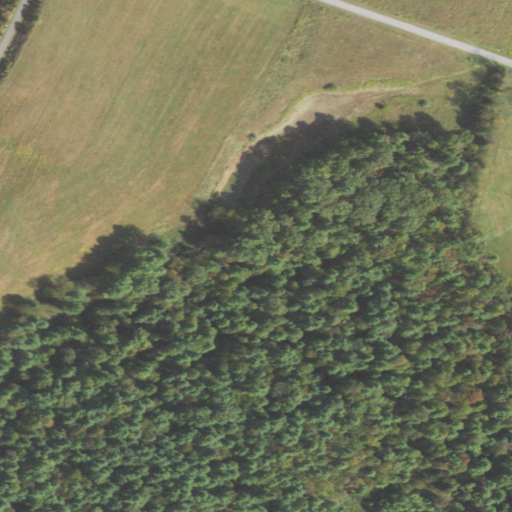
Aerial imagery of valley in Pennsylvania named Marshall Hollow containing pasture, evergreen forest, mixed forest, deciduous forest, open development, low intensity development, and medium intensity development